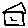
Label: house